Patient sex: F
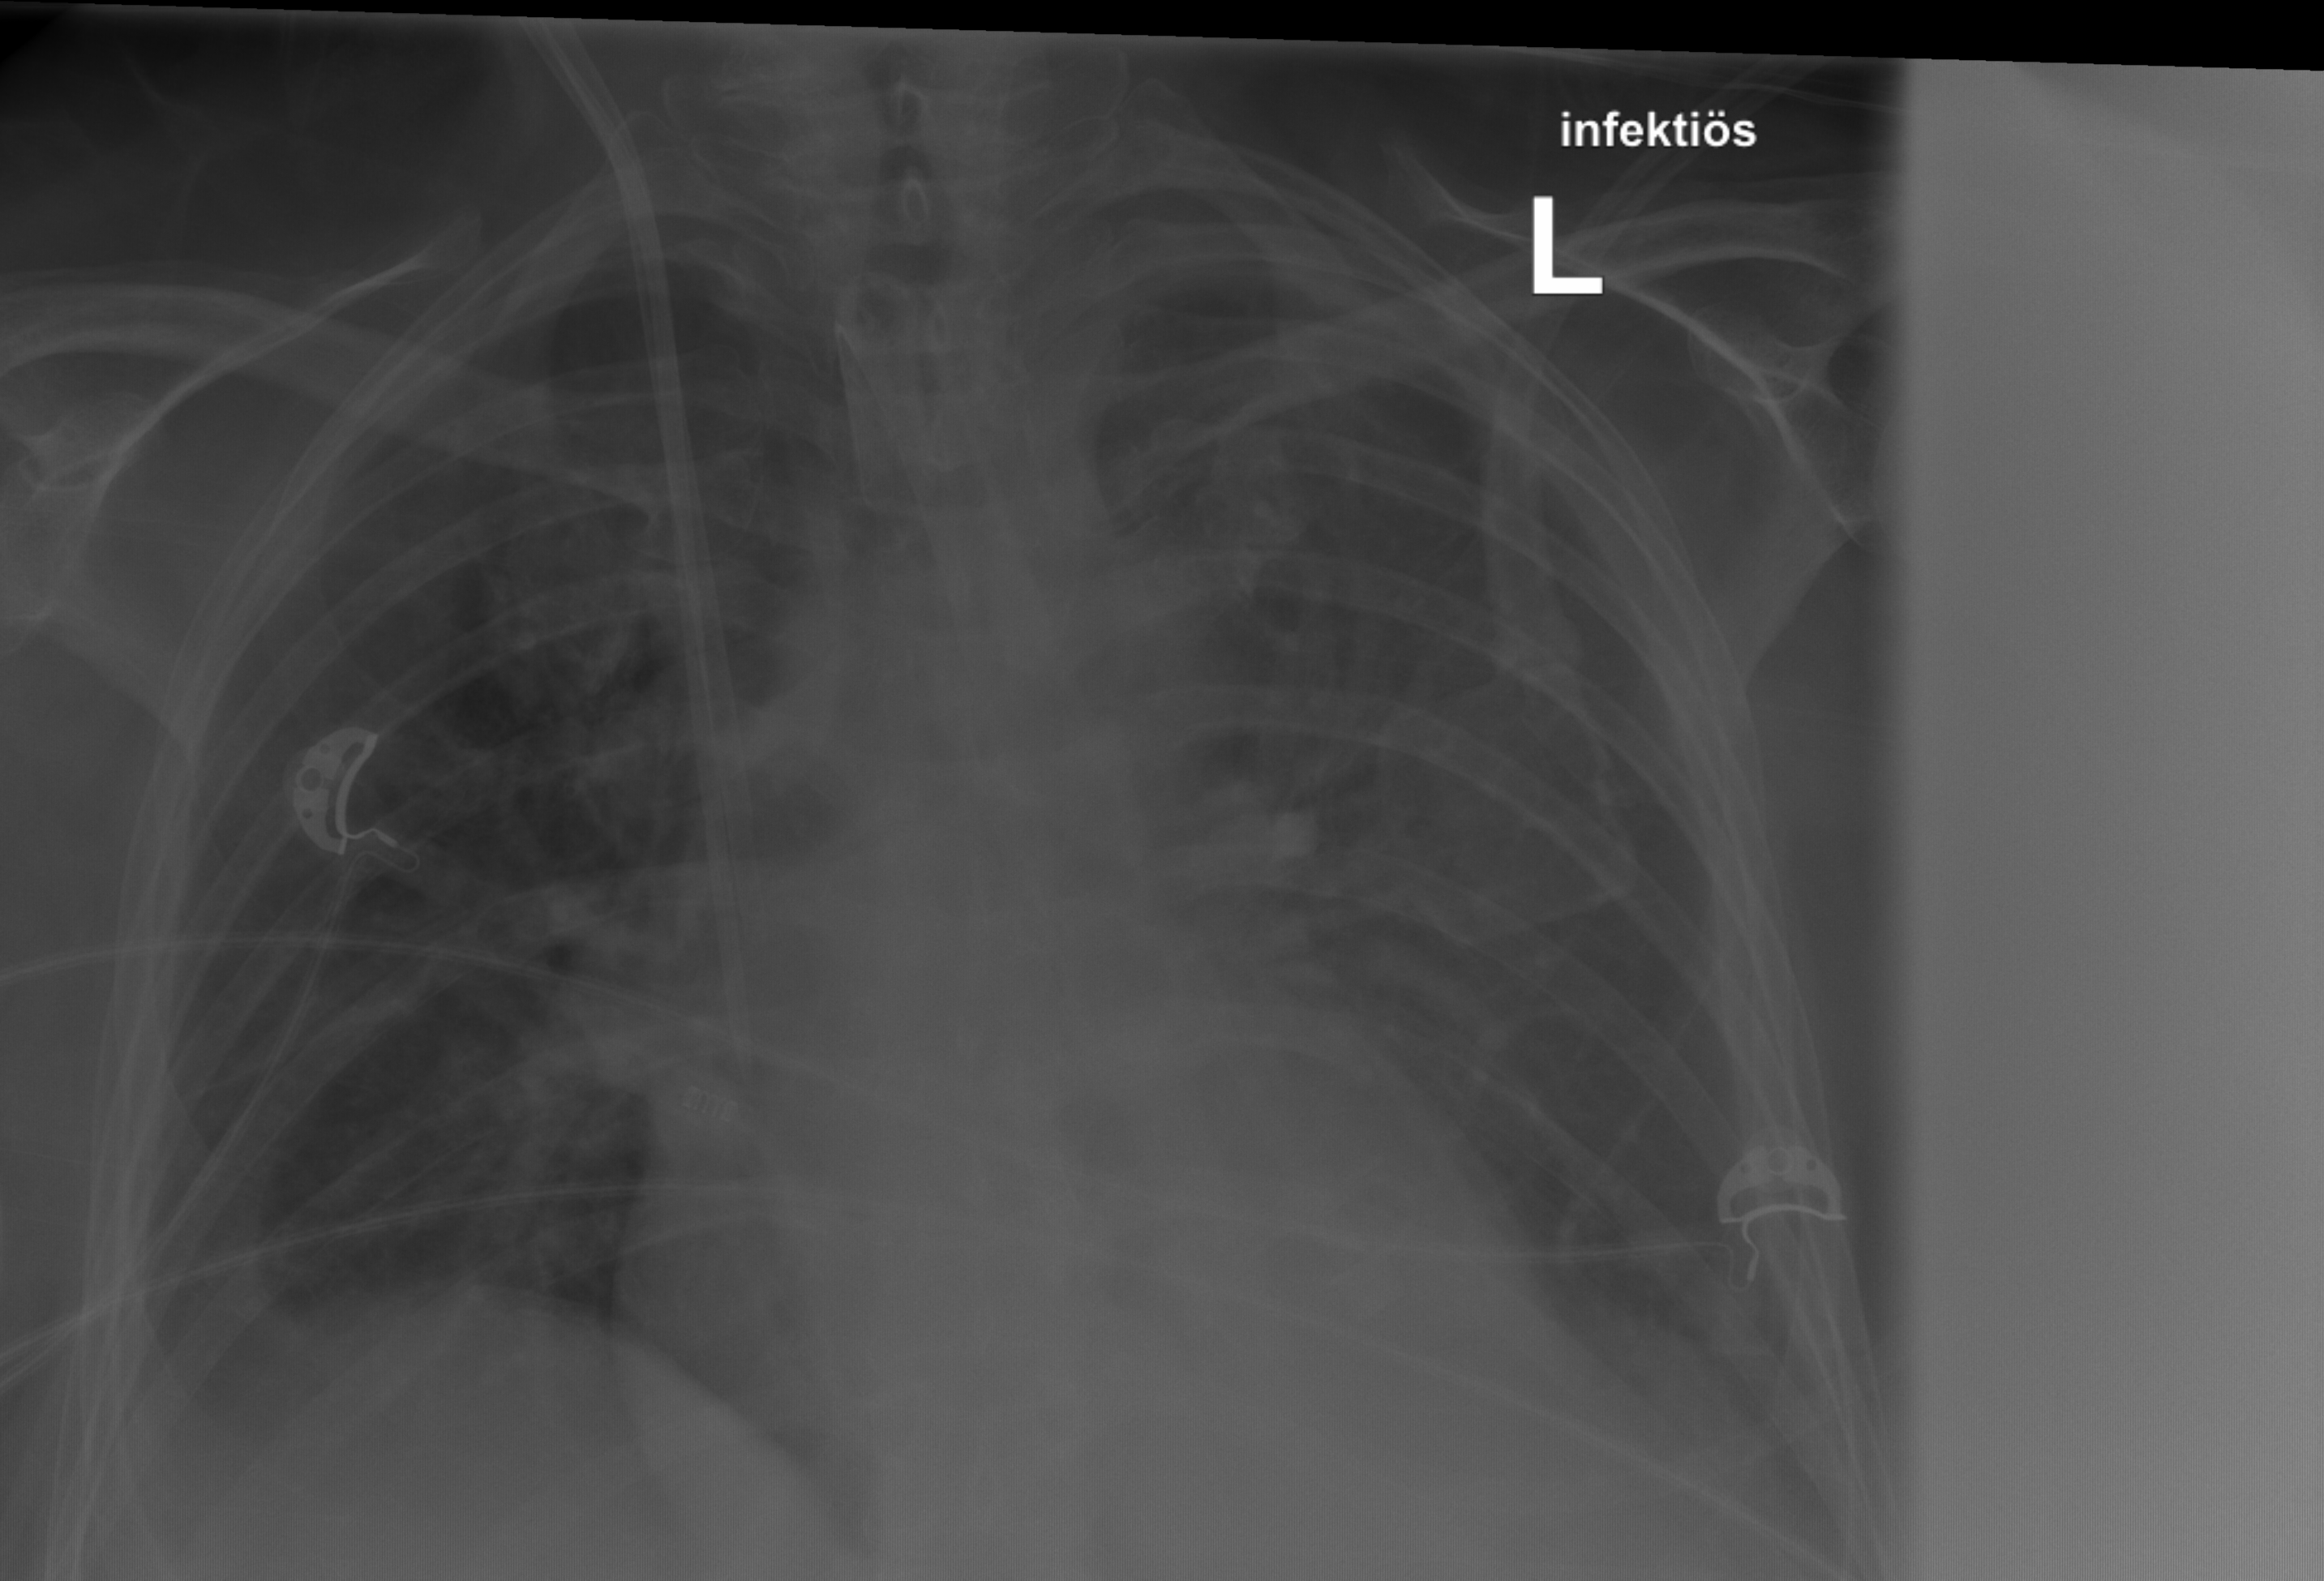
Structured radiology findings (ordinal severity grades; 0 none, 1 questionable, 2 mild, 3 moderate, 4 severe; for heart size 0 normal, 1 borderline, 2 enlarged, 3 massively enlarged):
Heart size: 0
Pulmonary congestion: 2
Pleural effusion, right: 2
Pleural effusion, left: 1
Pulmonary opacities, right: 0
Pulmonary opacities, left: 0
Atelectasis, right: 0
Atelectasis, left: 2